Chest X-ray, AP view. Patient: 65 years old, sex M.
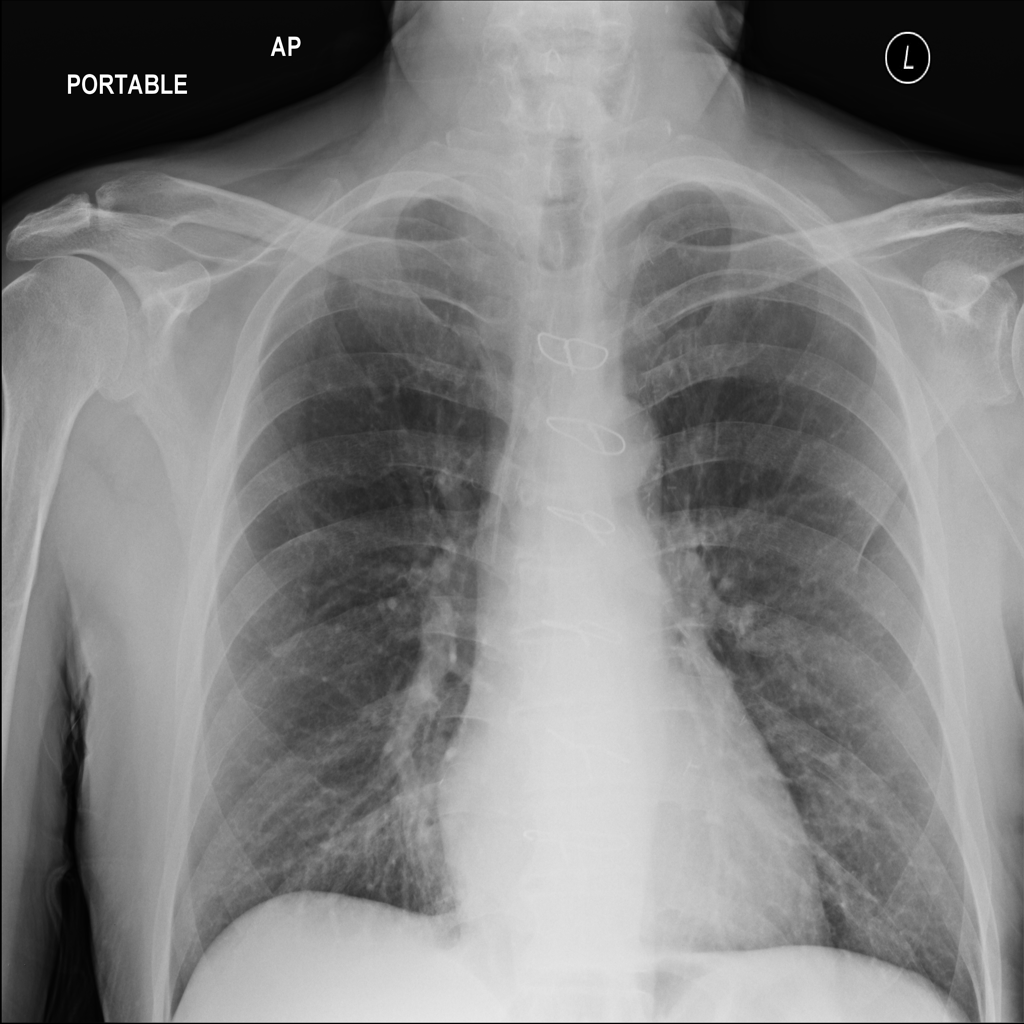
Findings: No Finding